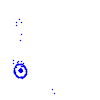
Particle: electron